高一 · 立体几何学
用数个小正方体组成一个几何体, 使它的正视图和俯视图如图所示, 俯视图中小正方形中的字母表示在该位置的小立方体的个数.

正视图

管祝图

（1）你能确定哪些字母表示的数?

（2）该几何体可能有多少种不同的形状?
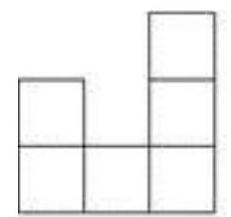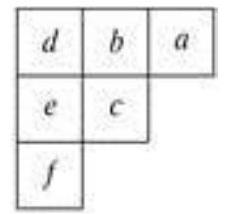
答案: 析
解析: (1) 根据正视图与俯视图可以得出下列结论: (1) $a=3, b=1, c=1$;

(2) $d, e, f$ 中的最大值为 2 . 所以可以确定的是 $\mathrm{a}=3, \mathrm{~b}=1, \mathrm{c}=1$.

(2) 当 $d, e, f$ 中有一个是 2 时, 有 3 种不同的形状;

当 $d, e, f$ 有两个是 2 时, 有 3 种不同的形状;

当 $d, e, f$ 都是 2 时, 有一种形状.

所以该几何体可能有 7 种不同的形状.

考点: 三视图.